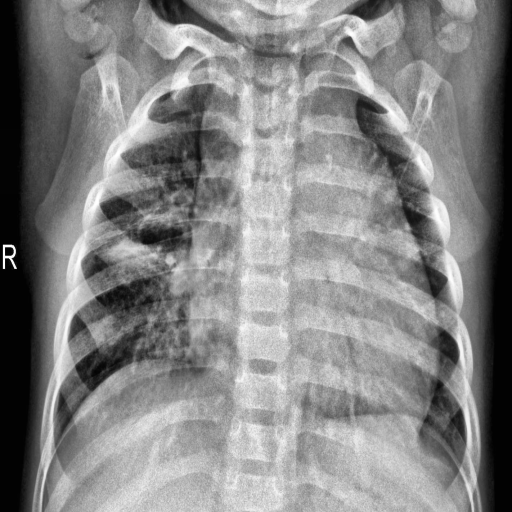
Finding: PNEUMONIA